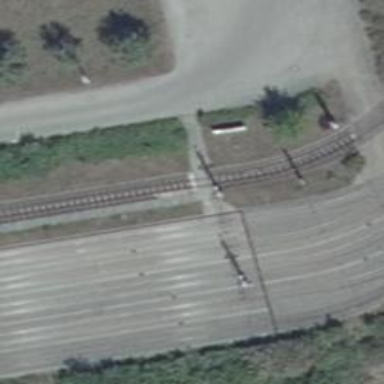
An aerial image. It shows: Crossing for the railway.